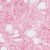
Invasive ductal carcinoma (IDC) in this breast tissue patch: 0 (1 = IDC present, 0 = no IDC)